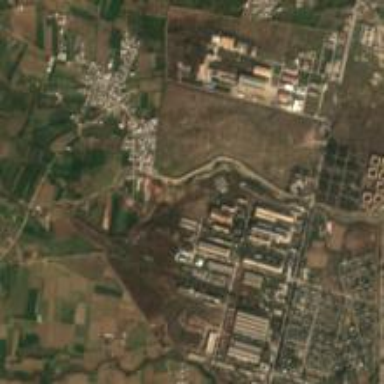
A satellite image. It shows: Industrial area.